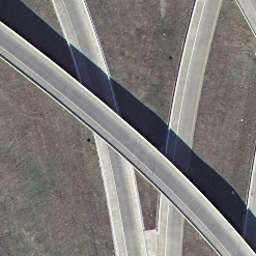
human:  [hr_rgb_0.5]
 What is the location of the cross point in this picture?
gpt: center